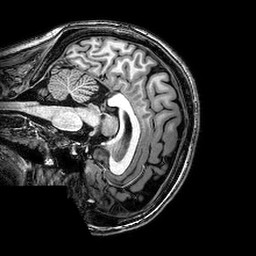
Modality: T1w
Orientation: sagittal
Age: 23
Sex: female
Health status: healthy
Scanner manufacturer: philips
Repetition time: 0.008166 s
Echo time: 0.00375 s